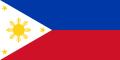
Flag of Philippines